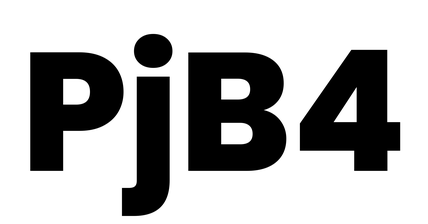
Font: Poppins-ExtraBold